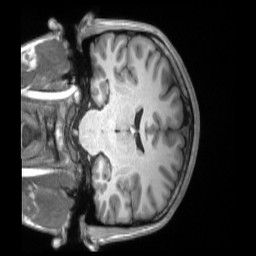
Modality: T1w
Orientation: coronal
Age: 22
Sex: male
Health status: ill
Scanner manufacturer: siemens
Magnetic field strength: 3 T
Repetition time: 2.2 s
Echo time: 0.00157 s